Aerial crown-view tile of a tropical tree (Barro Colorado Island, Panama), acquired 20241112:
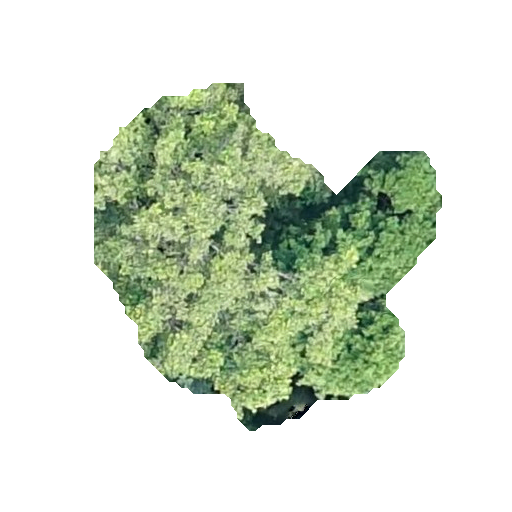
Species: Poulsenia armata
GBIF accepted scientific name: Poulsenia armata
Crown area: 122.653 m²